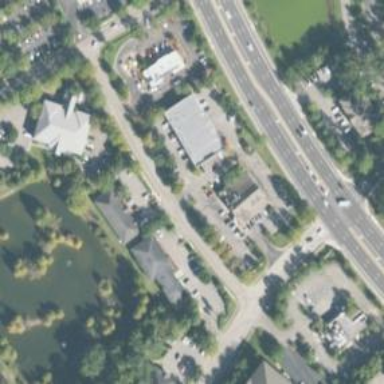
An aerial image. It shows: Commercial area with fast food establishment.